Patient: sex M, age 29
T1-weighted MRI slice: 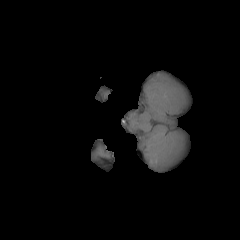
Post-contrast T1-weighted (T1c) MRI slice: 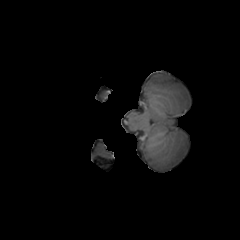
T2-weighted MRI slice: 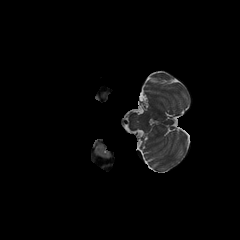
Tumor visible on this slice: no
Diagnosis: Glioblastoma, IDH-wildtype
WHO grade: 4